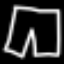
Label: pants